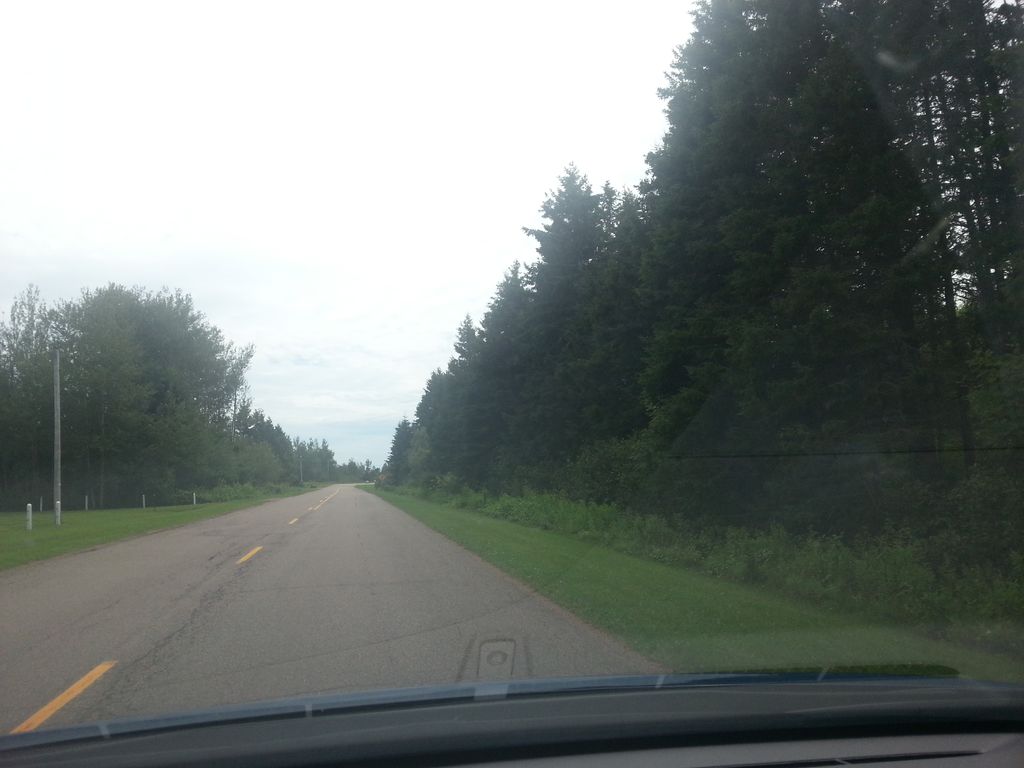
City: charlottetown